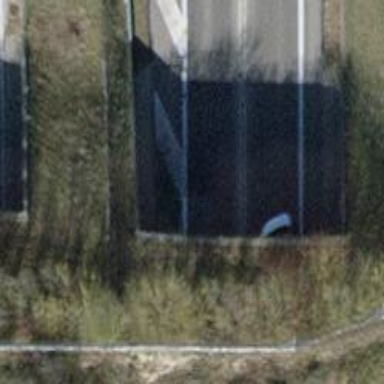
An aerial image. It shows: Asphalt motorroad with trunk classification.